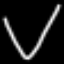
Label: diamond